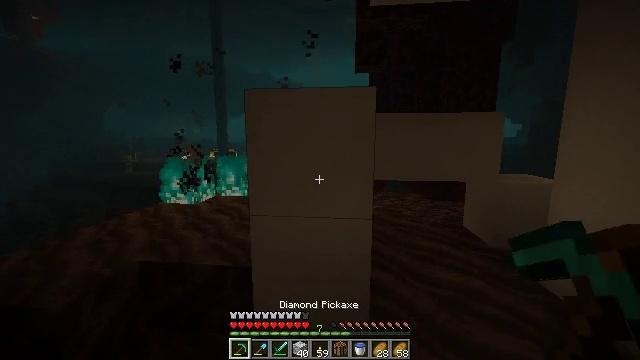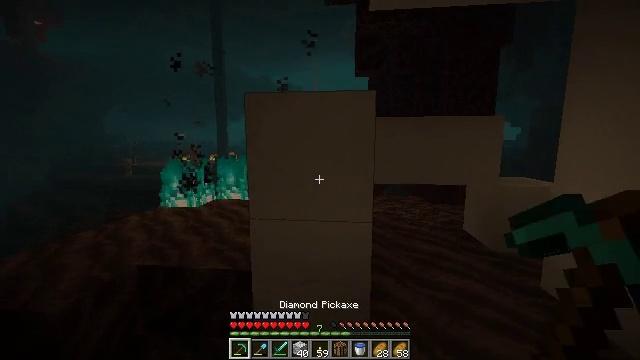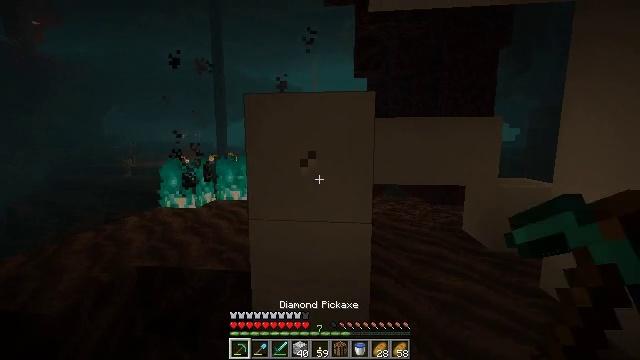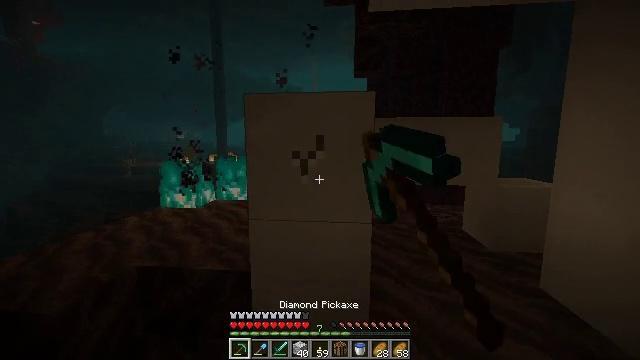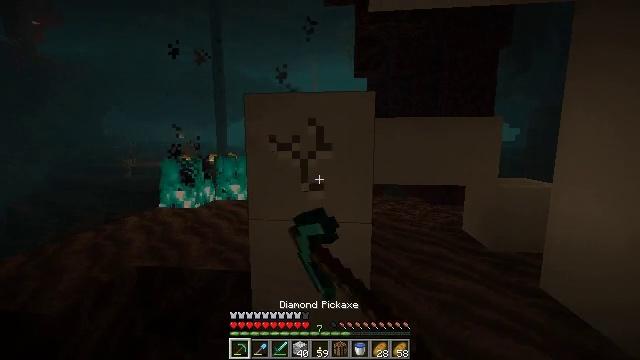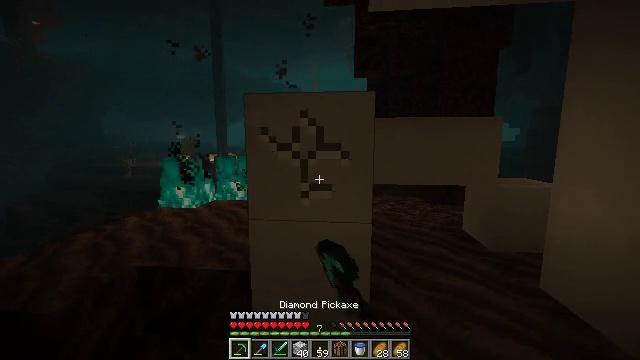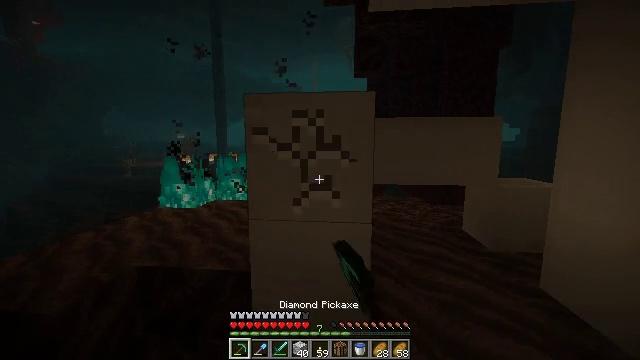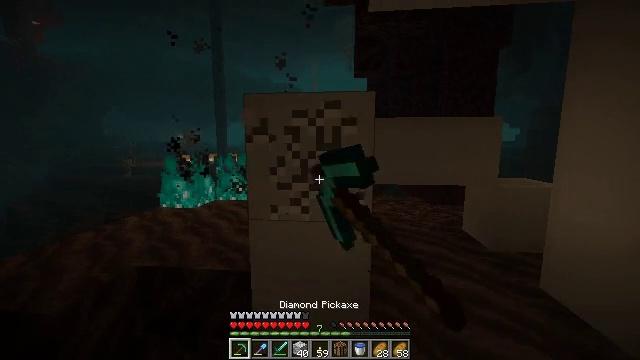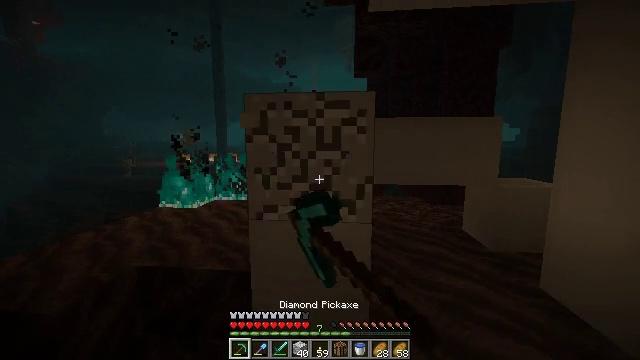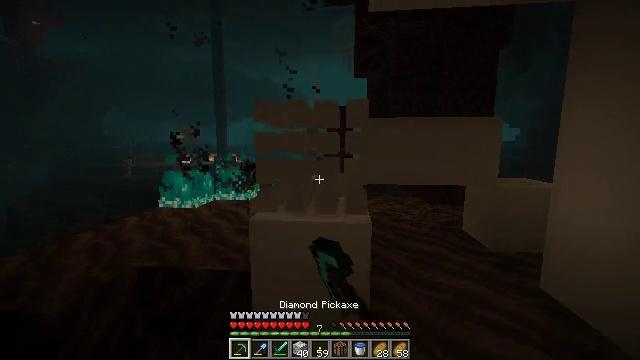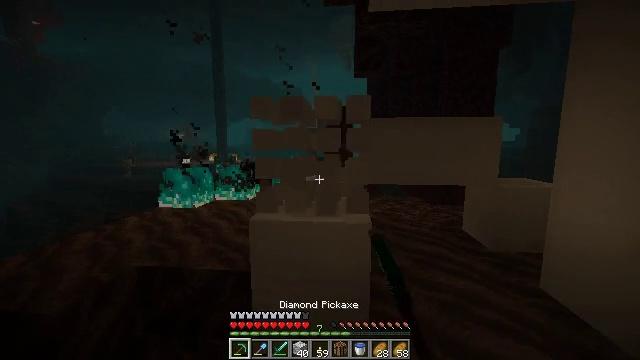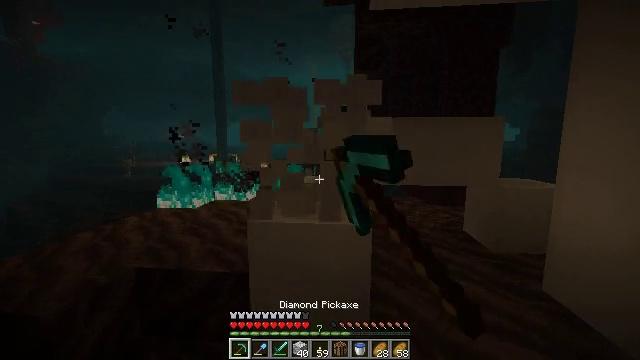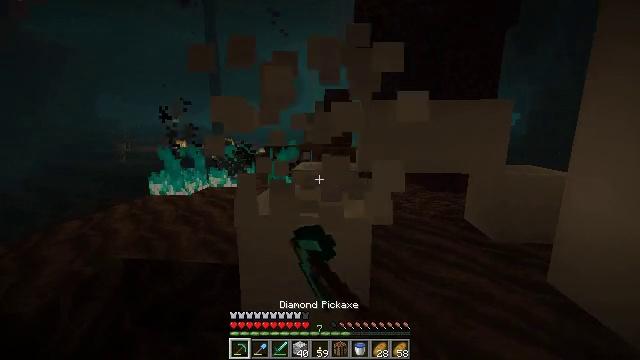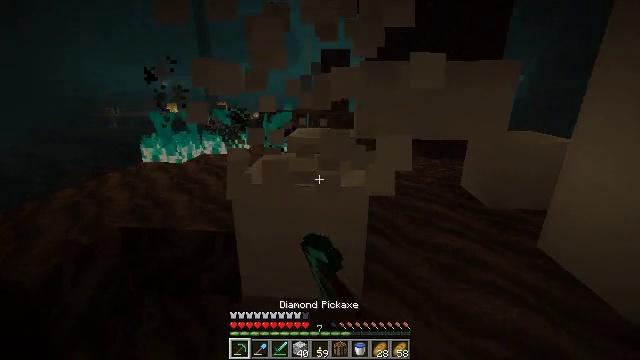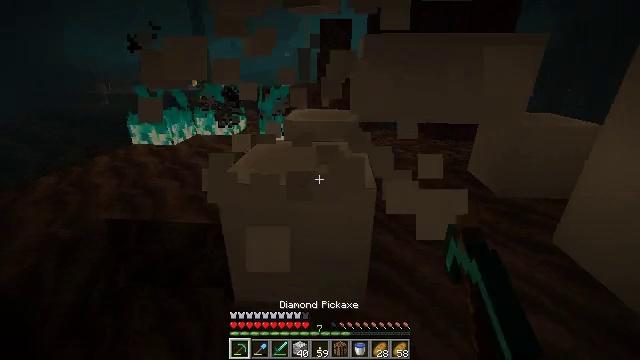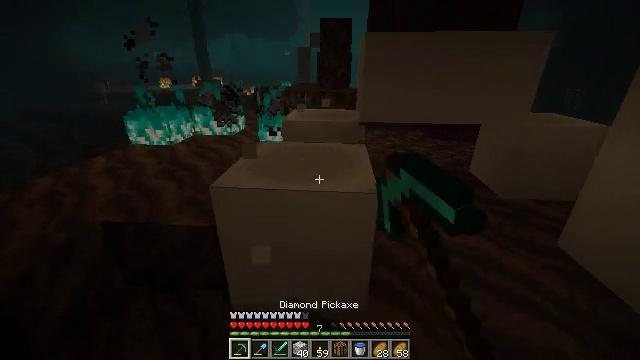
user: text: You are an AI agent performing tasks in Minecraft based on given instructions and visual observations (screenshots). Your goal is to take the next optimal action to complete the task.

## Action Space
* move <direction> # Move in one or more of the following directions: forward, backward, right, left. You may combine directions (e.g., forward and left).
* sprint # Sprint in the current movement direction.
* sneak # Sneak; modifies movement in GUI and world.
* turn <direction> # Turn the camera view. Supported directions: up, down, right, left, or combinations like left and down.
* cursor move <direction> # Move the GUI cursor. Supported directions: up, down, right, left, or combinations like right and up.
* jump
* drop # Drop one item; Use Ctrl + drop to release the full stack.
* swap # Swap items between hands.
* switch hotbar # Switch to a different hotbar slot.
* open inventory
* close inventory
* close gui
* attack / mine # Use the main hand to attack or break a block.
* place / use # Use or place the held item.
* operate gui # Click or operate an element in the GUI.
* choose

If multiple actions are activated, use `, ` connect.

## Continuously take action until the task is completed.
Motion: motion action
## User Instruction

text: Dig up the bone block in the desert or swamp biome.
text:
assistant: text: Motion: no_op
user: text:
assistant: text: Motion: attack / mine
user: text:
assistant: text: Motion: attack / mine
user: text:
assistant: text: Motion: attack / mine
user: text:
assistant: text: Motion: attack / mine
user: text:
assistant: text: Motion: attack / mine
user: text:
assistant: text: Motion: attack / mine
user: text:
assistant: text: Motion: attack / mine
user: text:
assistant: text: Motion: attack / mine
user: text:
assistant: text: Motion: attack / mine
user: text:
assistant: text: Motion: move forward, attack / mine
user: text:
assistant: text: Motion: move forward, turn down, attack / mine
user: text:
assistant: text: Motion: move forward, turn down, attack / mine
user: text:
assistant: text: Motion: move forward, turn down, attack / mine
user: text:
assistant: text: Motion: attack / mine
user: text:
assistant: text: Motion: attack / mine
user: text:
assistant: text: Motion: attack / mine
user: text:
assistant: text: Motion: attack / mine
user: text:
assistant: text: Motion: attack / mine
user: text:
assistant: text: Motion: attack / mine
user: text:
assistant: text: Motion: attack / mine
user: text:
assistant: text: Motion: attack / mine
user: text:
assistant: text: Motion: attack / mine
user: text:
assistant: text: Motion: attack / mine
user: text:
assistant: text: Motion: turn up, attack / mine
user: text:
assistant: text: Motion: turn right and up, attack / mine
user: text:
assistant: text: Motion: turn right and up, attack / mine
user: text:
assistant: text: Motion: no_op
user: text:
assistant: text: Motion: no_op
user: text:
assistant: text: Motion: no_op